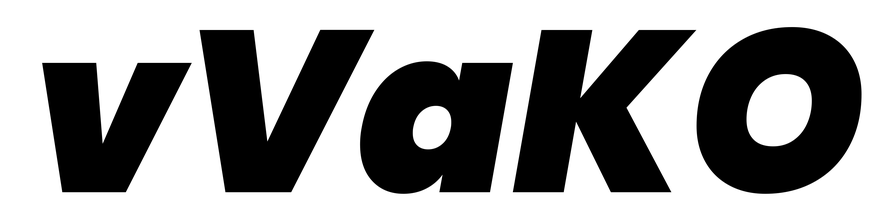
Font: Poppins-BlackItalic